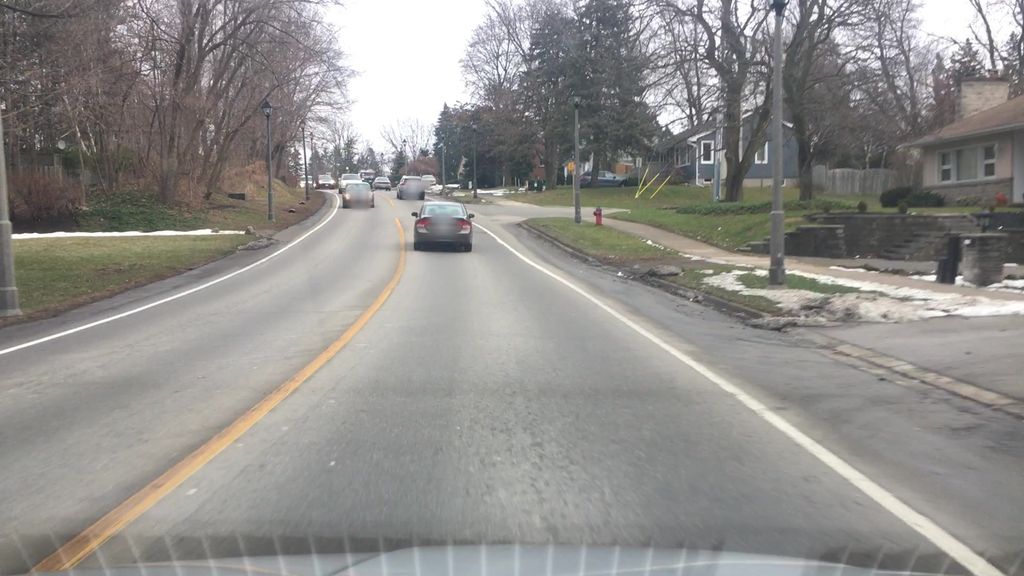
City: hamilton